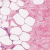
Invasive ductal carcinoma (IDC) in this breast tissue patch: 0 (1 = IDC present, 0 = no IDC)